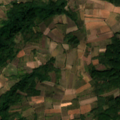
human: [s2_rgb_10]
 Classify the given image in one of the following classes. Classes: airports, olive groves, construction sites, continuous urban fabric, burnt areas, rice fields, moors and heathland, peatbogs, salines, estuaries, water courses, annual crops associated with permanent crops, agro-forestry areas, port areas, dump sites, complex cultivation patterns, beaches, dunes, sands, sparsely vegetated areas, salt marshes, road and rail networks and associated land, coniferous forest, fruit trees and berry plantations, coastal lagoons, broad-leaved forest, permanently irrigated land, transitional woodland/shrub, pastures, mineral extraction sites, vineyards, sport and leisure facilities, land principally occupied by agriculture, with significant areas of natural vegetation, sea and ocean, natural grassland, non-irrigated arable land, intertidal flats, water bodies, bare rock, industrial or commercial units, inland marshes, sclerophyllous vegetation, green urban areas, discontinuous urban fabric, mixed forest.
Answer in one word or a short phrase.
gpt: complex cultivation patterns, land principally occupied by agriculture, with significant areas of natural vegetation, broad-leaved forest